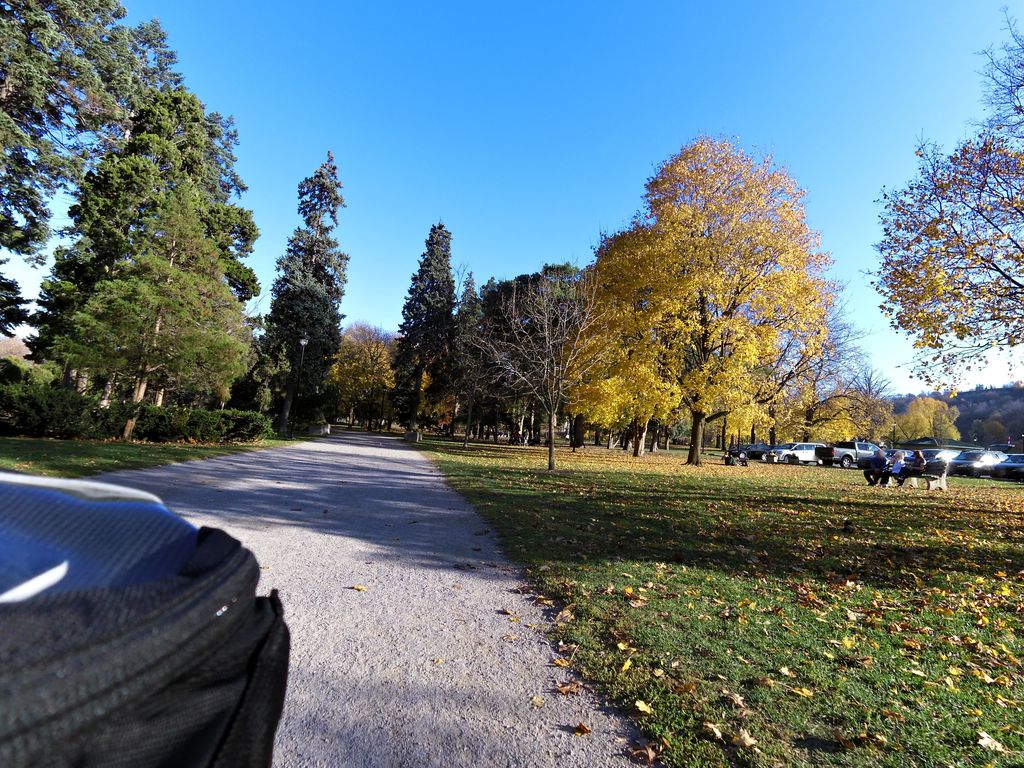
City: hamilton